Question: I created my own Lazylist which originally created by Fedor here(<URL>. I am trying to make my own custom Layout which looks like the image below. Is there anyway to accomplish this?

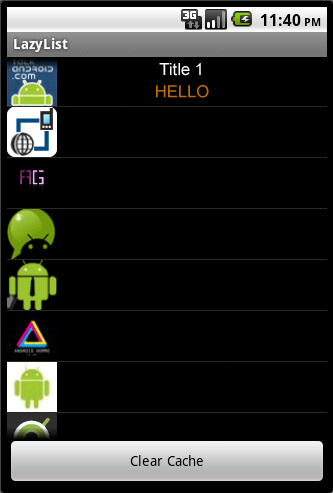
Answer: modify your 'item.xml' like this way
'''
<RelativeLayout android:layout_height="55sp"
android:layout_width="fill_parent" android:padding="5sp" android:layout_marginLeft="6sp"
android:layout_marginRight="6sp" android:layout_marginBottom="3sp"
android:layout_marginTop="3sp">
<ImageView android:layout_alignParentTop="true"
android:layout_alignParentBottom="true" android:layout_marginRight="6dip"
android:id="@+id/image" android:layout_height="50sp"
android:layout_width="50sp" android:src="@drawable/icon"/>
<TextView android:id="@+id/title" android:layout_width="fill_parent"
android:layout_alignParentBottom="true"
android:layout_alignParentRight="true" android:ellipsize="marquee"
android:layout_toRightOf="@+id/image" android:maxLines="1"
android:gravity="center_vertical" android:layout_height="wrap_content" android:text="Hello"/>
<TextView android:layout_width="fill_parent"
android:id="@+id/desc"
android:layout_alignParentRight="true" android:layout_alignParentTop="true"
android:layout_above="@+id/title"
android:layout_alignWithParentIfMissing="true" android:gravity="center_vertical"
android:textStyle="bold" android:layout_toRightOf="@+id/image"
android:layout_height="fill_parent" android:textSize="15sp" android:text="Title"/>
</RelativeLayout>
'''